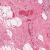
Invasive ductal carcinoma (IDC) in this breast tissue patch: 0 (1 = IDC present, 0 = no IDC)